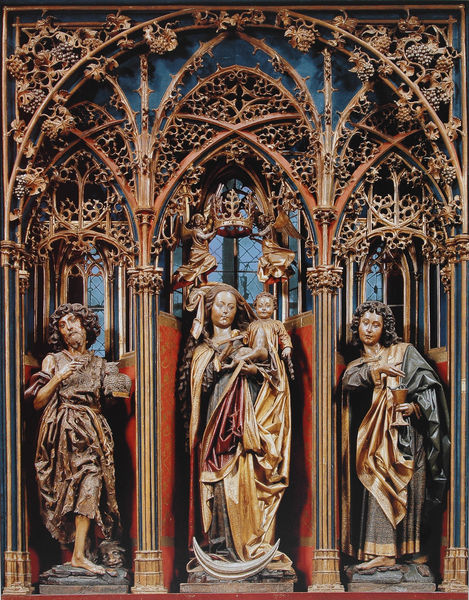
Titel: Hochaltar, Mittelschrein
Künstler: Meister des Lautenbacher Hochaltares
Standort: Lautenbach im Renchtal
Institution: St. Mariä Krönung
Schlagwörter: blau, blätter, flügel, mann, vogel, frauen, ausschnitt, braun, bunt, fenster, frau, glas, holz, männer, säule, säulen, türkis, rot, tuch, muster, ornament, johannes, stehen, tragen, täufer, kirche, gewand, gold, haare, kelch, mantel, drei, kind, gotik, krone, locken, engel, ranken, skulptur, trauben, farbig, bogen, baby, figuren, wein, detail, faltenwurf, foto, bögen, nische, mond, blut, lamm, schaf, barfuß, jungfrau, mondsichel, sichel, seite, altar, hochaltar, kapitelle, schnitzerei, gesims, skulpturen, statuen, bündelpfeiler, gotisch, spitzbögen, christus, jesus, pieta, krönung, baldachin, heilige, standbein, heilig, maria, madonna, eule, mutter gottes, hirte, schrein, geschnitzt, schnitzen, schnitzwerk, altarbild, gewandfalten, himmelfahrt, josef, gewölbt, maßwerk, jesuskind, krabben, retabel, schnitzaltar, triptychon, apostel, lukas, christuskind, gespränge, agnes, gesprnege, holzschnitzerei, johannes d.t., johannst, sprengwerk, umhhang, holzretabel, 1500, maria mit jesus, rheinisch, säulenheilige, maria zwischen den säulen